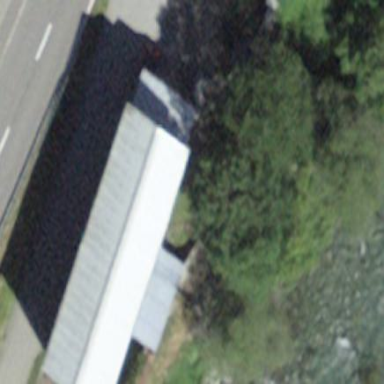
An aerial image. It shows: Sawmill building.